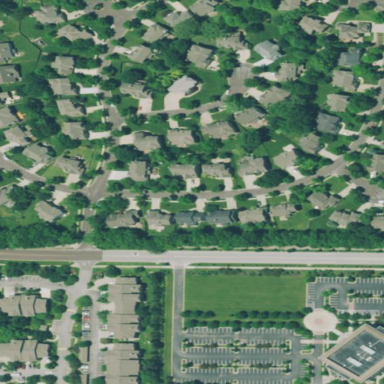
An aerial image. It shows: Single-family residential area.